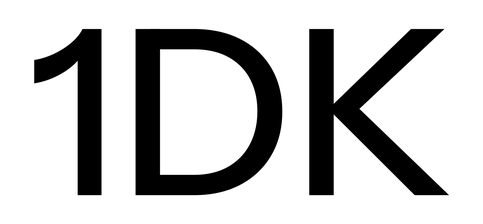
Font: InstrumentSans_Medium